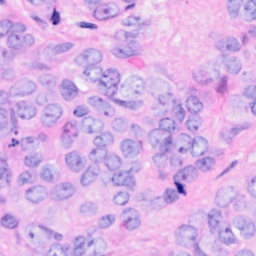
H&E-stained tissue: Breast